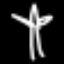
Label: palm tree